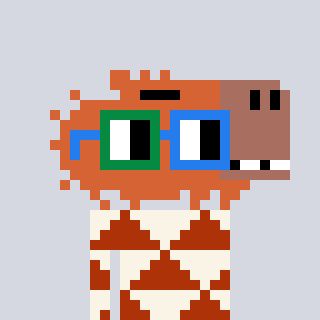
a pixel art character with square green and blue glasses, a capybara-shaped head and a hotbrown-colored body on a cool background